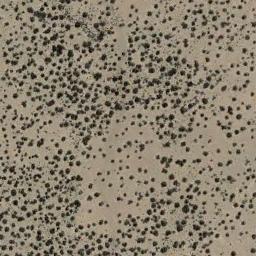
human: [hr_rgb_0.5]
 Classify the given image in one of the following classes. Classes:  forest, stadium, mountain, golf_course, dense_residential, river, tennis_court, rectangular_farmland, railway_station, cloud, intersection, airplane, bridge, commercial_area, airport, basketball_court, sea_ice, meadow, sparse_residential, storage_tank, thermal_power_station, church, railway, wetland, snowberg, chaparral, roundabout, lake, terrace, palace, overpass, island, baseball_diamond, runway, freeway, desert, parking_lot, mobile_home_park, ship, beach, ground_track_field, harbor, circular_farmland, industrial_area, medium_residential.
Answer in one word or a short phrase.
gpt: chaparral